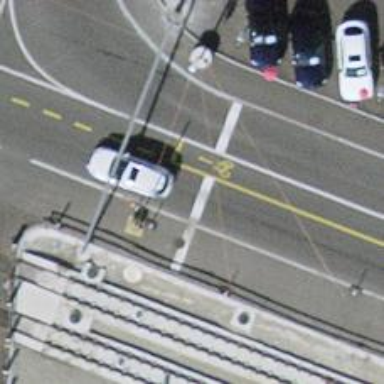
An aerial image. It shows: Road with traffic signals.